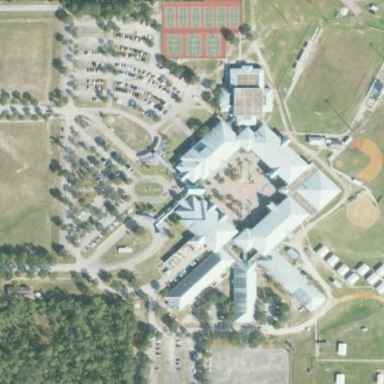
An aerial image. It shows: School.